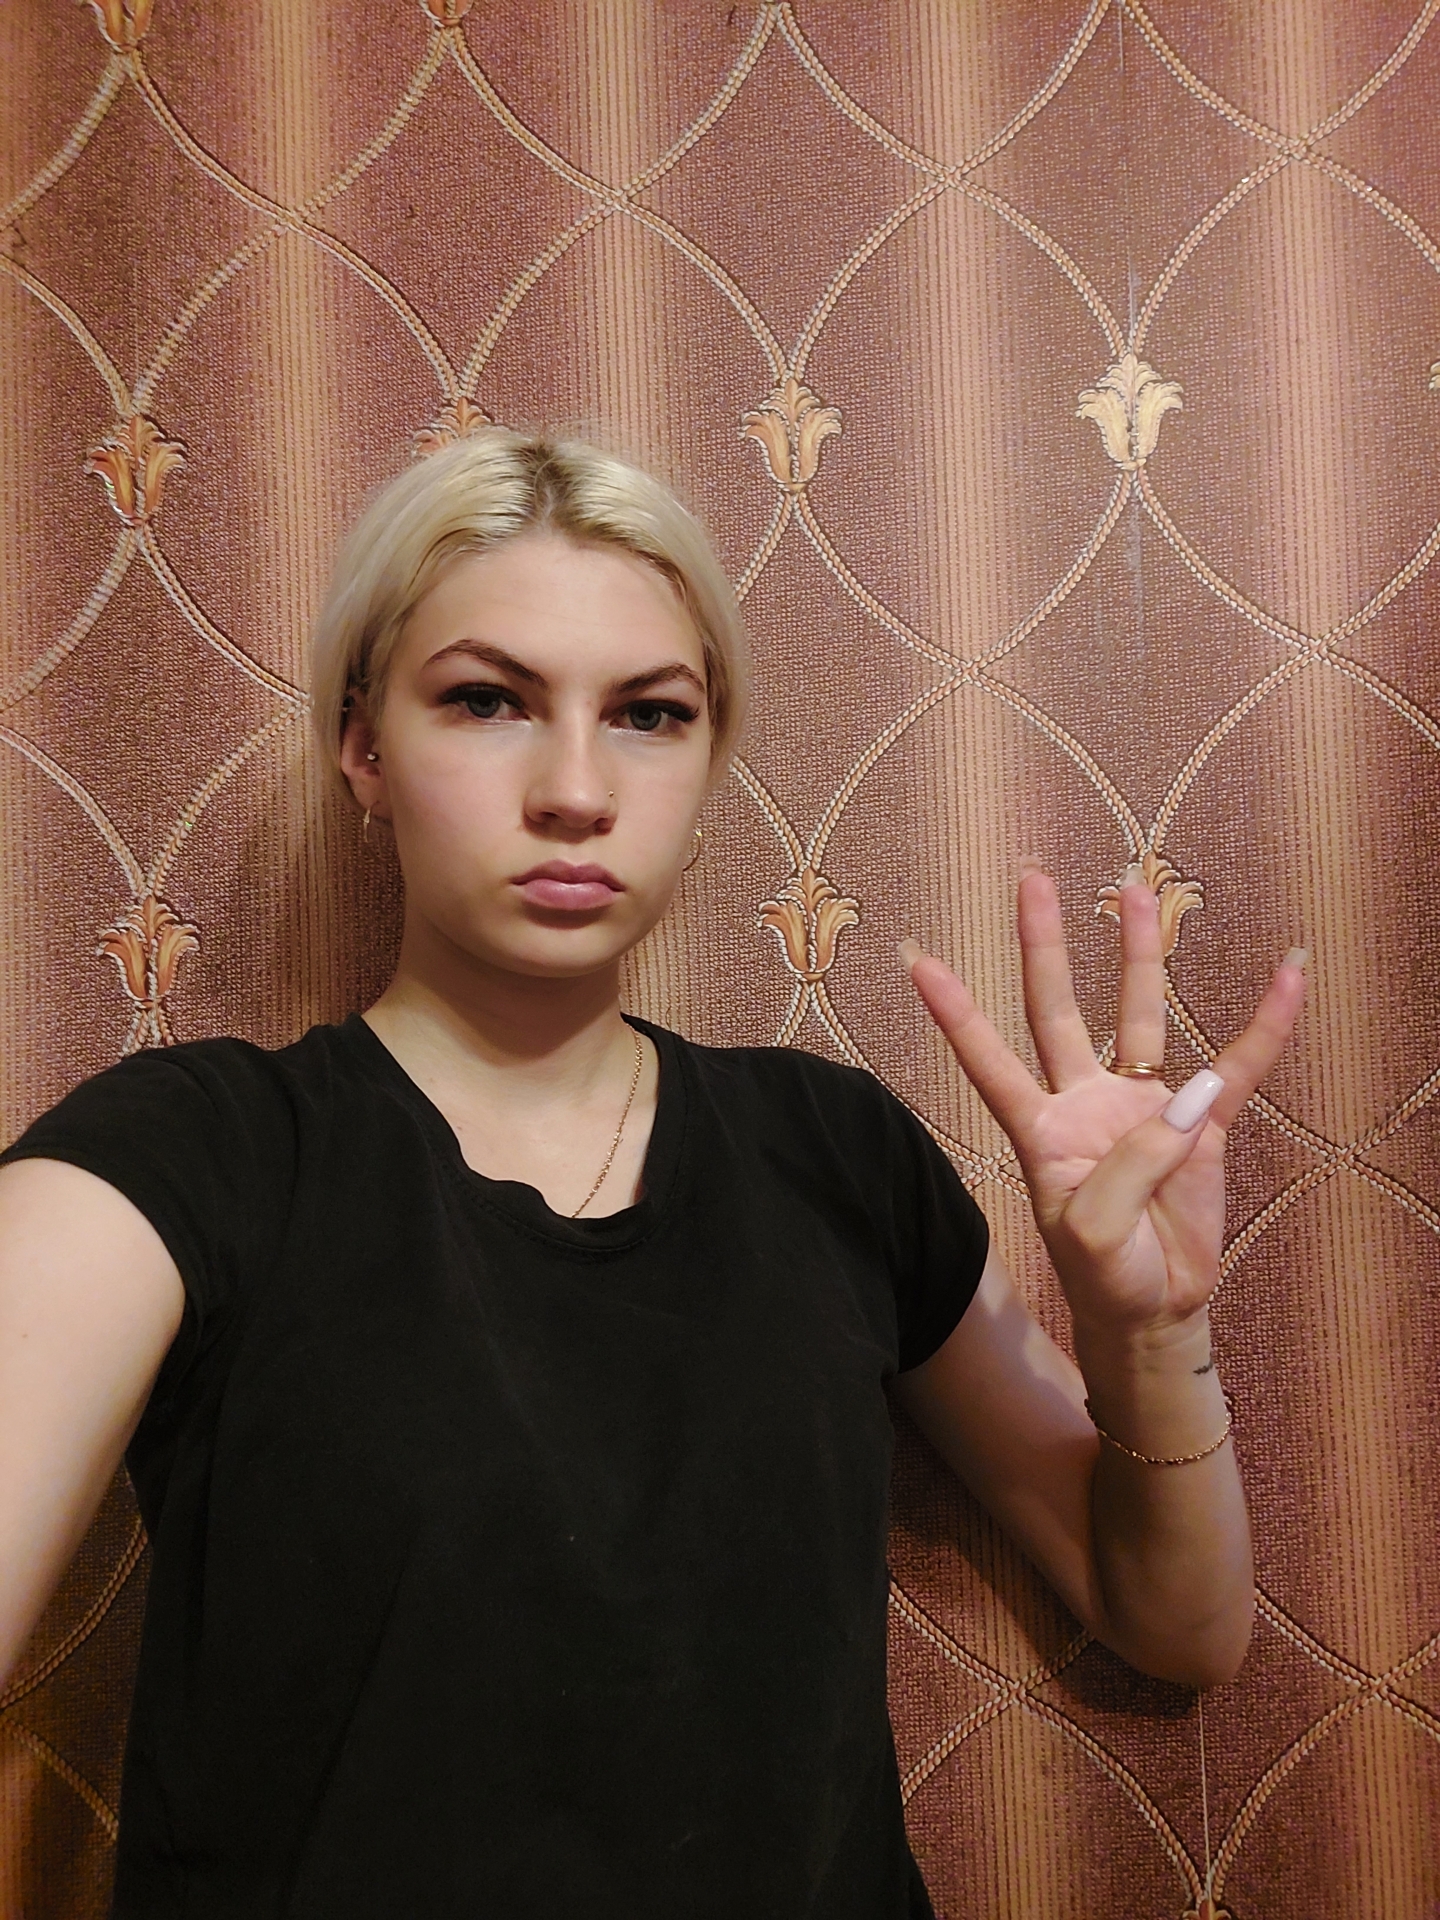
Label: clear